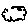
Label: cloud